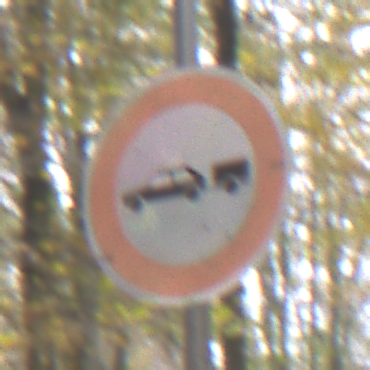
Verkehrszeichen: VerbotPersonenkraftwagenMitAnhaenger
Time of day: MorningAfternoon
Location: Outdoor (Nature)
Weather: Overcast
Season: Autumn
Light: Natural